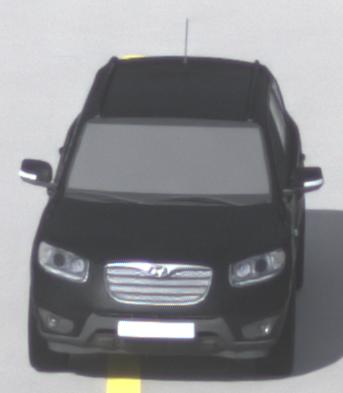
Make: Hyundai
Model: Santa Fe 2.4
Detailed model: Santa Fe (CM)
Model produced from: 2010/01
Model produced until: 2012/09
Doors: 5
Color: black
Road condition: dry road
Daytime: morning or afternoon
Contrast: low contrast